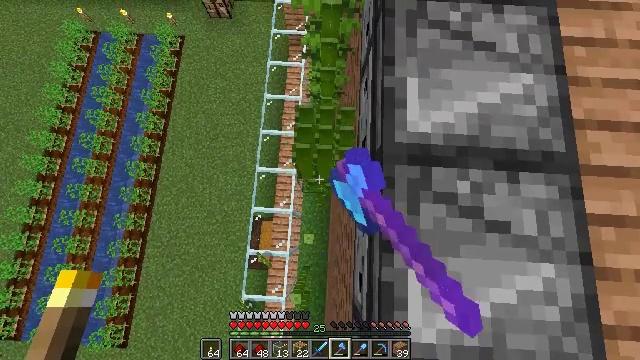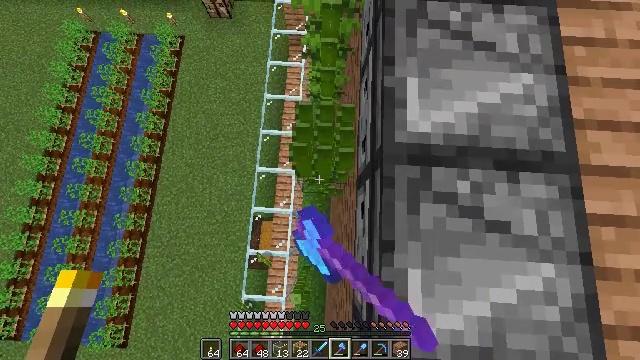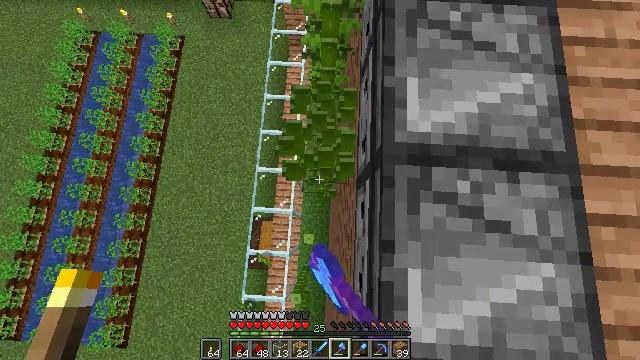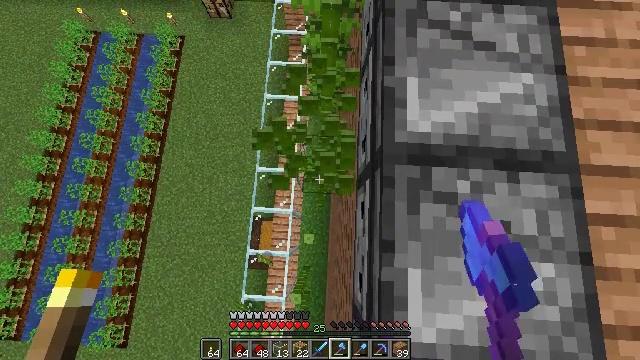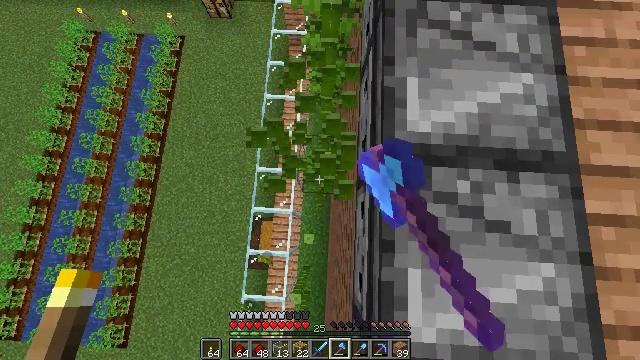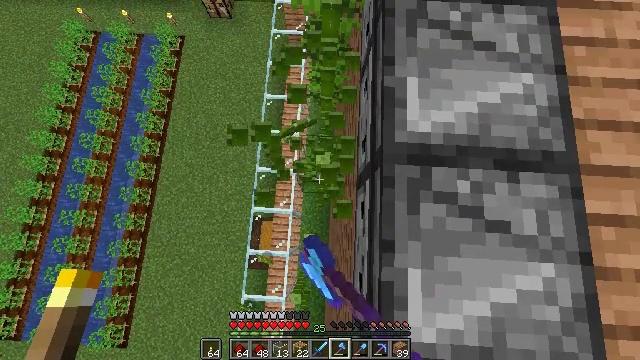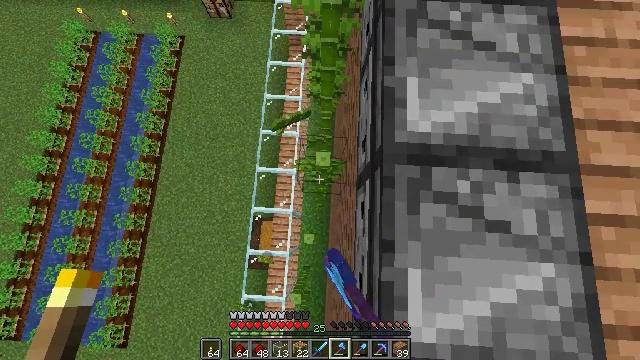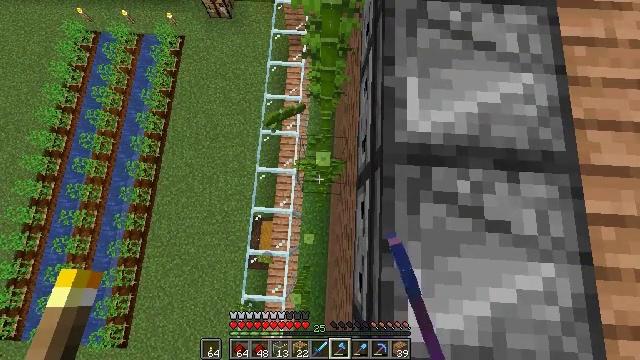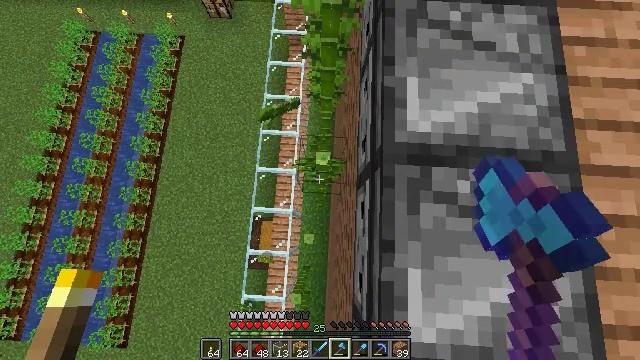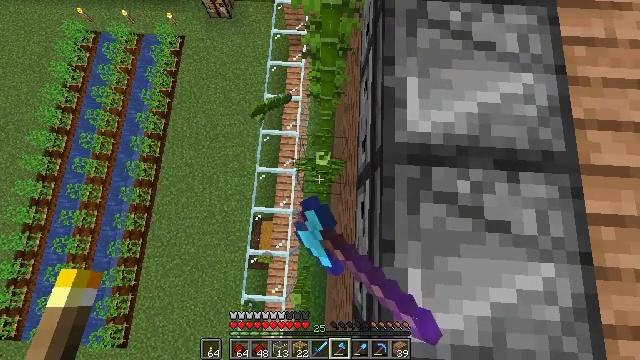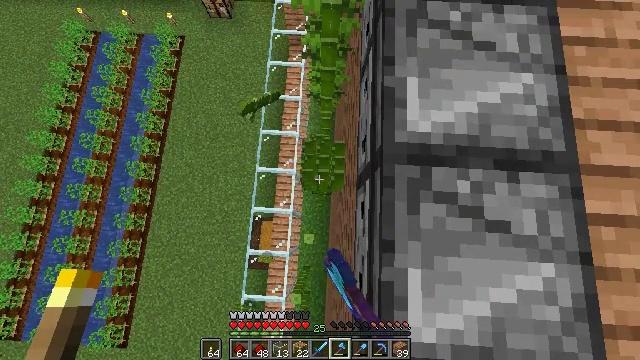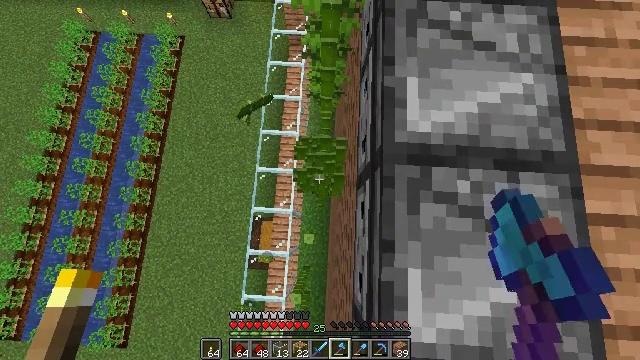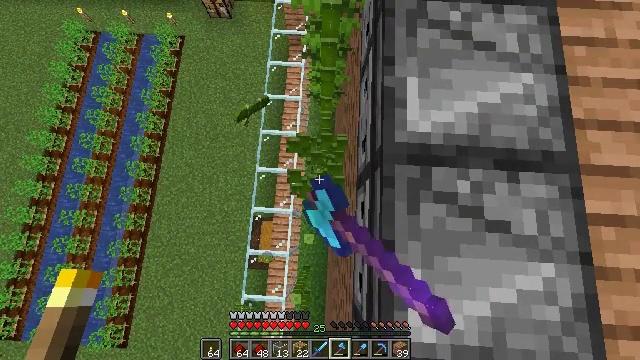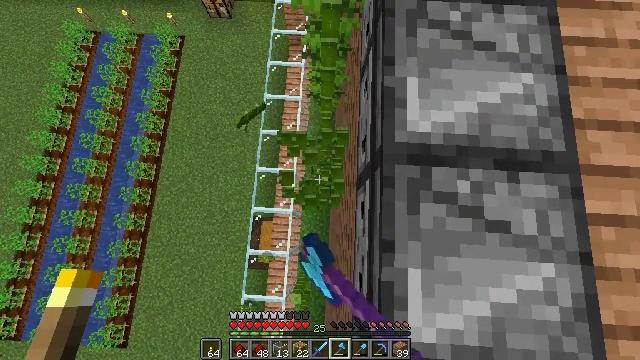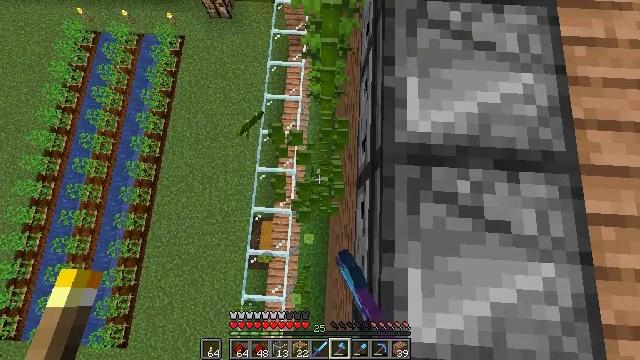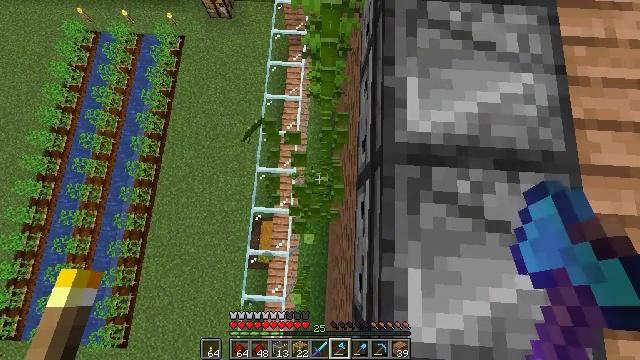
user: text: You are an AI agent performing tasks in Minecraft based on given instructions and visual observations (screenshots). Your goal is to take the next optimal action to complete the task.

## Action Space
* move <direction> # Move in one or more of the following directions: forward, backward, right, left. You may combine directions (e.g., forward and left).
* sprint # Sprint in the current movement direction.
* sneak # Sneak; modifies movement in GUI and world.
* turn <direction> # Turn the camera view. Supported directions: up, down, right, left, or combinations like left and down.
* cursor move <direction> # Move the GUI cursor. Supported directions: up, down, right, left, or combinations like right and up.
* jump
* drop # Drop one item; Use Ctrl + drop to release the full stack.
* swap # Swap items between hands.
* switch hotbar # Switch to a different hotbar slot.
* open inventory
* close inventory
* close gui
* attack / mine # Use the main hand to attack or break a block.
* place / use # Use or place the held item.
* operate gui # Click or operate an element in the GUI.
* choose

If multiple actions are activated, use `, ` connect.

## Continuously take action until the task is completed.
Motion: motion action
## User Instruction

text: Collect some bamboo.
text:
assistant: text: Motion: sneak, attack / mine
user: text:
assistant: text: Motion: sneak, attack / mine
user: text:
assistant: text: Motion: sneak, attack / mine
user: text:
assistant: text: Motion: sneak, attack / mine
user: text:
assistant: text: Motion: sneak, attack / mine
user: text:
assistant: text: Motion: sneak, attack / mine
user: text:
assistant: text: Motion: sneak, attack / mine
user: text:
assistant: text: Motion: sneak, attack / mine
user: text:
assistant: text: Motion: sneak, attack / mine
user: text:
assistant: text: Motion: sneak, attack / mine
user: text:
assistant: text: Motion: sneak, attack / mine
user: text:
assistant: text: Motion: sneak, attack / mine
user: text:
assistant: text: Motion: sneak, attack / mine
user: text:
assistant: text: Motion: sneak, attack / mine
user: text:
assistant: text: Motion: sneak, attack / mine
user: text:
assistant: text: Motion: sneak, attack / mine
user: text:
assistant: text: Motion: sneak, attack / mine
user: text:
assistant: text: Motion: sneak, attack / mine
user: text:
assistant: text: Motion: sneak, attack / mine
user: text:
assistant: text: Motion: sneak, attack / mine
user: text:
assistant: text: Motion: move forward, sneak, attack / mine
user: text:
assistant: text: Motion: move forward, sneak, attack / mine
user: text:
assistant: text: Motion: move forward, sneak, attack / mine
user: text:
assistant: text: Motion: move forward, sneak, attack / mine
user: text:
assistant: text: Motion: move forward, sneak, attack / mine
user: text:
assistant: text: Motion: move forward, sneak, attack / mine
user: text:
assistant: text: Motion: move forward, sneak, attack / mine
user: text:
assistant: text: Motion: move forward, sneak, attack / mine
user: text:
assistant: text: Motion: move forward, sneak, attack / mine
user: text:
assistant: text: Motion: move forward, sneak, attack / mine